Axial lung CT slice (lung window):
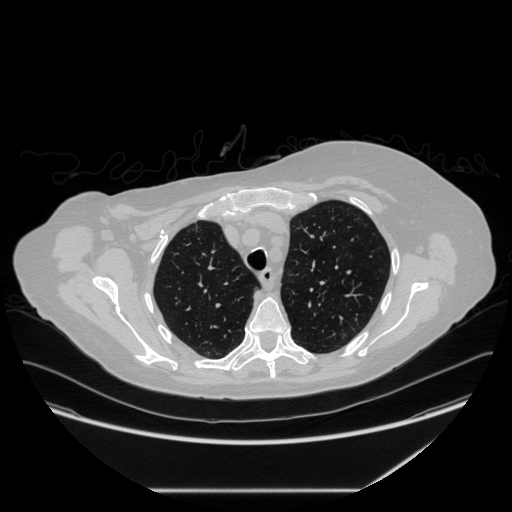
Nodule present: no